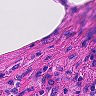
Metastatic tissue present: no